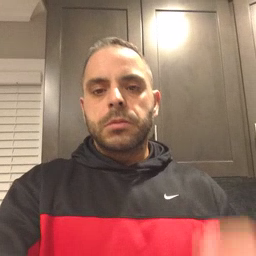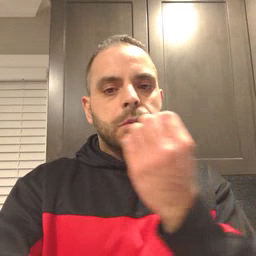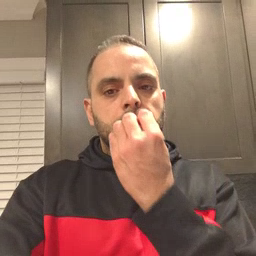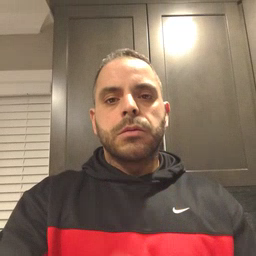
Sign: kiss